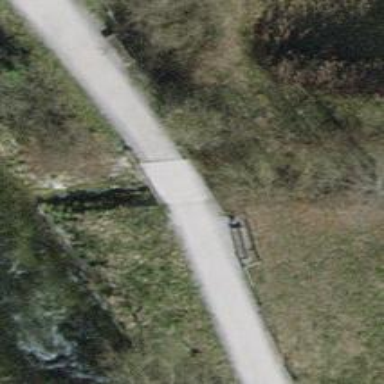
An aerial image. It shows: Brown bench in the vicinity.